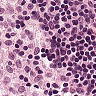
Metastatic tissue present: no